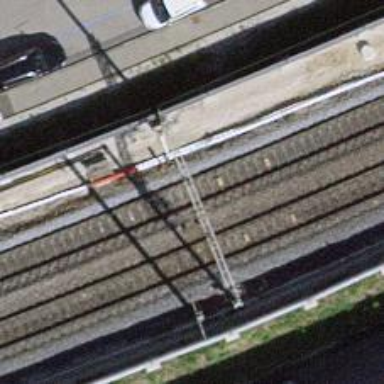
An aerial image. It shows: Railway signal.